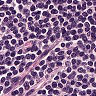
Metastatic tissue present: no